This is a demodulated (Hilbert-envelope) spectrum computed from a bearing vibration snapshot; the dashed markers indicate where each bearing fault type would appear (BPFO, BPFI, BSF, FTF). Determine the bearing's health state. Answer with exactly one of: normal, inner_race, outer_race, ball.
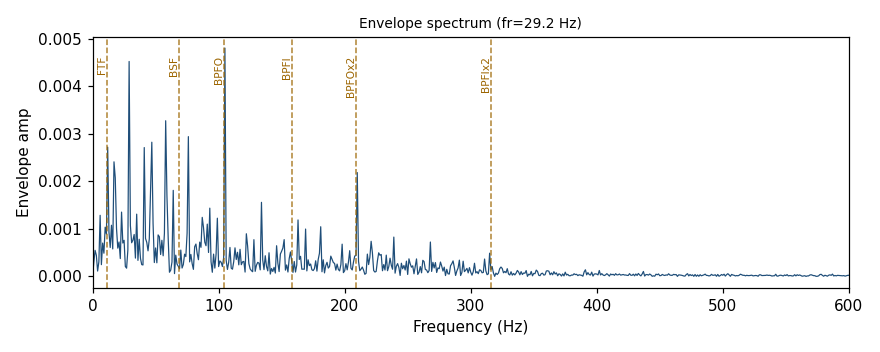
Answer: outer_race